Question: I am attempting to plot a boxplot where my x-axis is a continuous time-scale which is growing degree days i.e. 0 to 2500. I would like to get a boxplot with x-axis values correctly spaced on a continuous time-scale rather than a discrete one. Normally if it were a regular time/date, I could have used a 'scale_x_date' with ggplot2 in R. However, since the numbers are outside date/time scale I am not sure how can we correctly space the x-axis values. Here is the dummy example:
'''
library(ggplot2)
set.seed(1234)
#get data
df <- data.frame(y=abs(rnorm(8)),
x=as.factor(rep(c(0,100,200,500),times=2)))
ggplot(aes(y=y,x=x), data=df) +
geom_boxplot()
'''
This gives me the plot

where my x-axis is not spaced based on its numeric values. Instead, I would like to get a boxplot where the spacing between 200 to 500 should be three times more than 100-200. My actual data has x-axis values ranging 0-2500 growing days. I am looking for ggplot2 specific solution preferably.
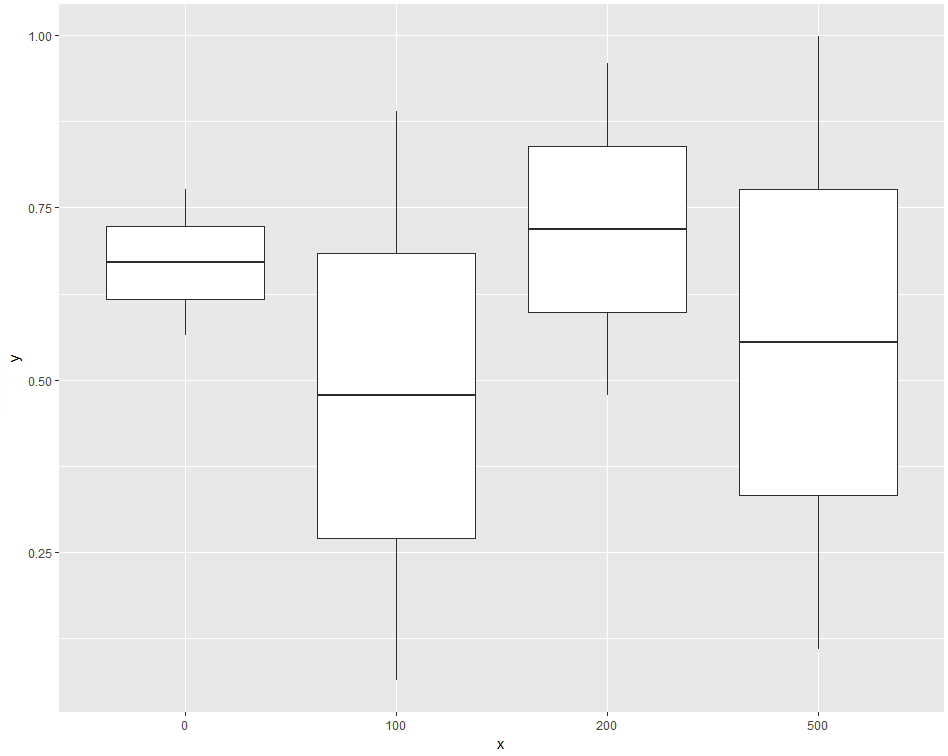
Answer: '''
df <- data.frame(y=abs(rnorm(8)),
x=rep(c(0,100,200,500),times=2))
ggplot(df, aes(x, y, group=x)) +
geom_boxplot()
'''
<URL>
This solution relies on two changes. First, to plot boxes positioned on a continuous x axis, we need to provide numeric rather than factor x values. However, this does not work by itself, because without x values being grouped by factor levels, ggplot no longer knows how to group the data into different boxes. So, we also need to provide an additional grouping variable.